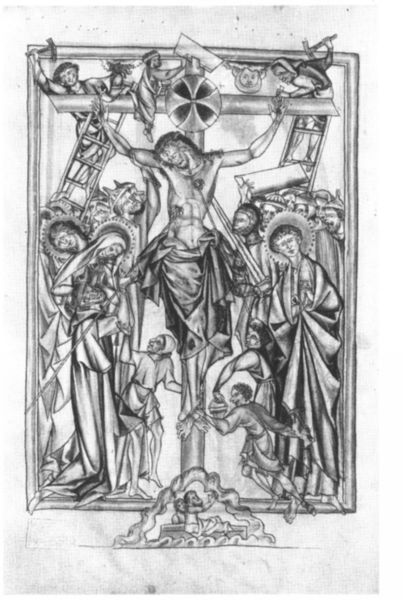
Titel: Die Lambeth Apokalypse
Institution: London, Lambeth Palace Library
Schlagwörter: umhang, wunde, menschen, zeichnung, johannes, rahmen, trauer, füße, leiter, lanze, nagel, blut, kreuz, druck, radierung, schwert, buchseite, heiligenschein, christus, jesus, kreuzigung, leiden, heilige, jünger, maria, magdalena, verwundet, überlängt, juden, abnahme, buchmalerei, leitern, quälen, zimmerleute, zimermann, kreuzmale, güße